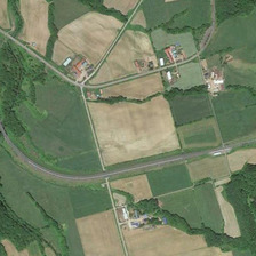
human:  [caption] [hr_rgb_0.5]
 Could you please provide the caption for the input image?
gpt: crooked paths cross the cultivated land with crops.

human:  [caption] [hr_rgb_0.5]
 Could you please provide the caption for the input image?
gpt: The winding path runs through the fields where crops are grown.

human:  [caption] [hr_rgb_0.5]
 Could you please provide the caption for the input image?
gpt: Crooked paths pass through the Earth planted with cultures.

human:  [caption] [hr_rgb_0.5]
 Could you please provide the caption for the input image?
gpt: Curved roads pass farmland planted crops.

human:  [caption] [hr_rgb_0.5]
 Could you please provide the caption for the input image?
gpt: The winding path runs through the fields where crops are grown.